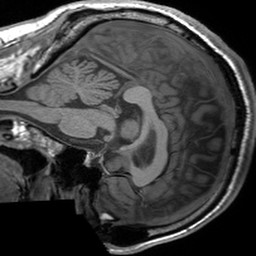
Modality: T1w
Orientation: sagittal
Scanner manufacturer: siemens
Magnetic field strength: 3 T
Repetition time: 1.54 s
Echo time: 0.00234 s